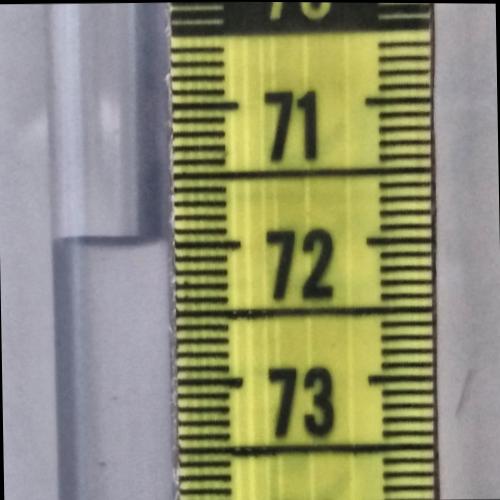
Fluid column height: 72.0 cm